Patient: sex M, age 37
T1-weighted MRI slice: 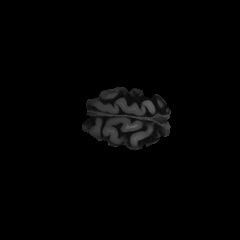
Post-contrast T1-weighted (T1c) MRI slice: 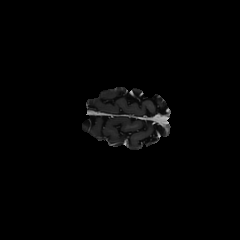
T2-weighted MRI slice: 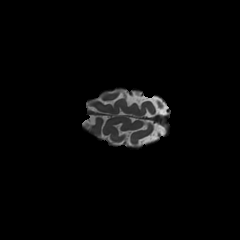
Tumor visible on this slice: no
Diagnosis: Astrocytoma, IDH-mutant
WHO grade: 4